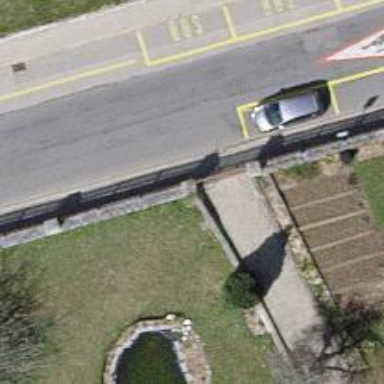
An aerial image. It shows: Swing gate barrier.